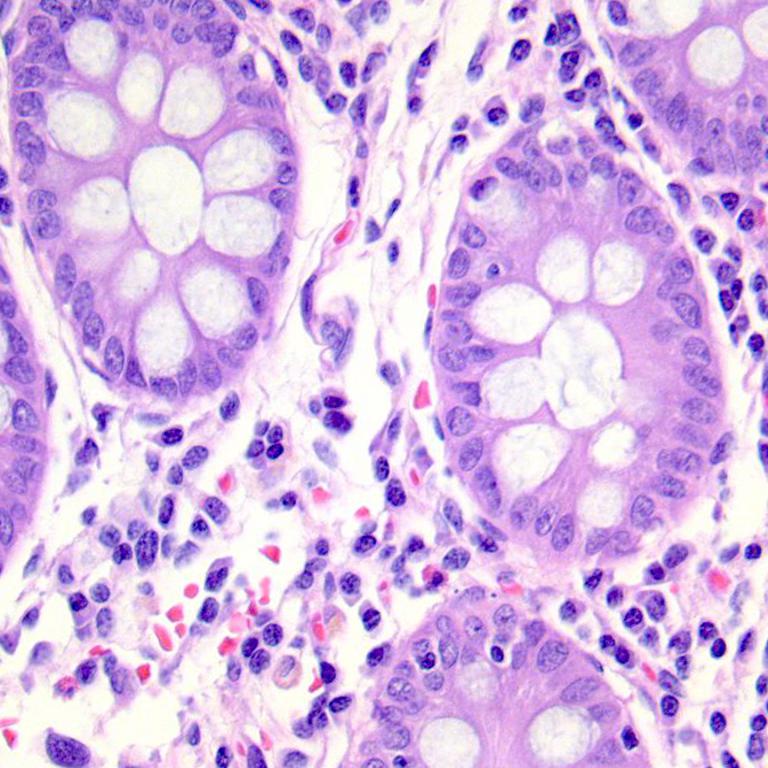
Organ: colon
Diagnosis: benign